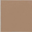
Piece: xx